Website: ulta-beauty
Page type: payment
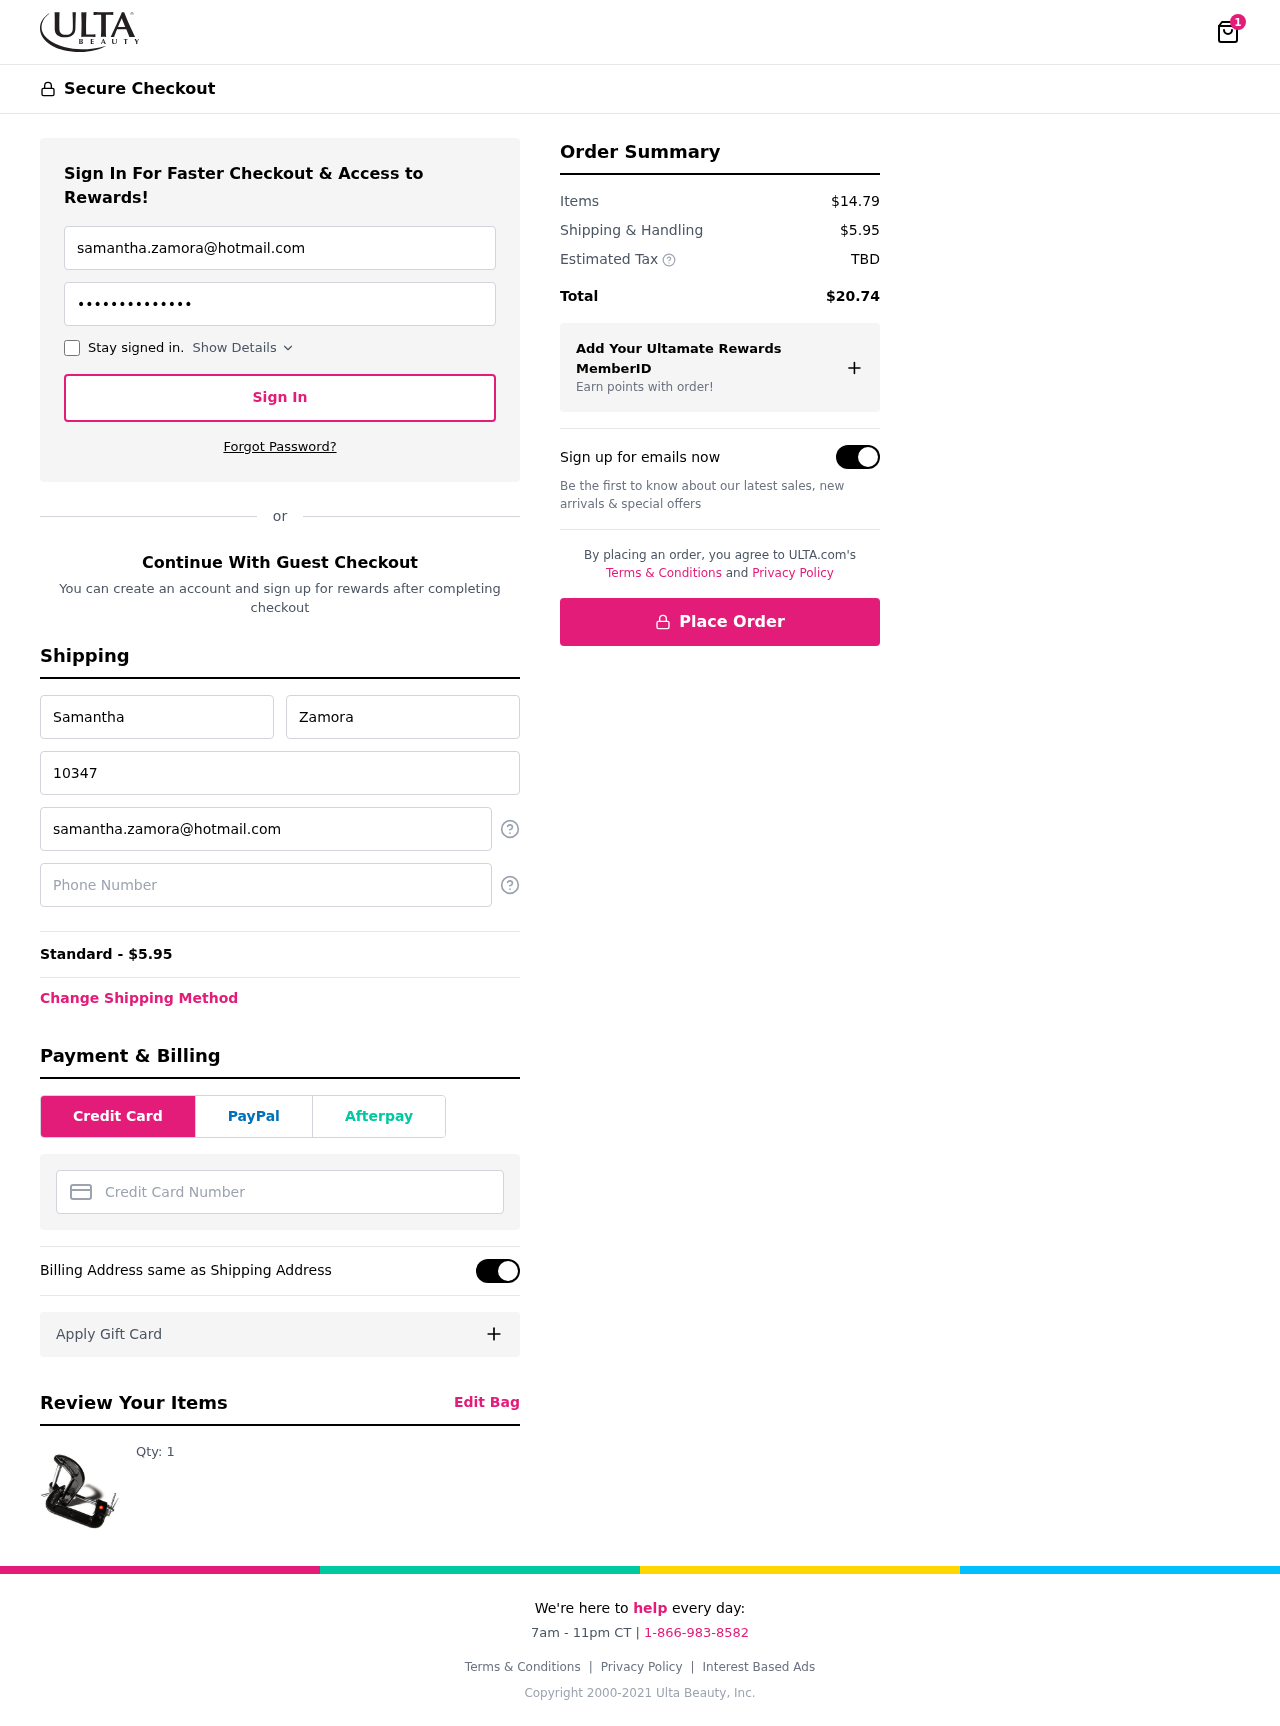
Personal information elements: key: PII_CARD_NUMBER
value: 3743 5710 3674 968
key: PII_EMAIL
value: samantha.zamora@hotmail.com
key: PII_FIRSTNAME
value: Samantha
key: PII_LASTNAME
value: Zamora
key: PII_PHONE
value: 6689282903
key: PII_STREET
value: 10347 Wallace Corners Suite 037
Product elements: key: PRODUCT1_QUANTITY
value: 1
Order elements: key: ORDER_NUM_ITEMS
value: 1
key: ORDER_SHIPPING_COST
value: $5.95
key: ORDER_SHIPPING_COST
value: Standard - $5.95
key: ORDER_SUBTOTAL
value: $14.79
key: ORDER_TAX
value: TBD
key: ORDER_TOTAL
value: $20.74